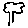
Label: tree